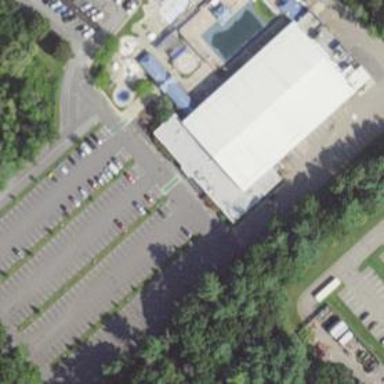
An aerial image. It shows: Building that is ice rink used for playing ice hockey.